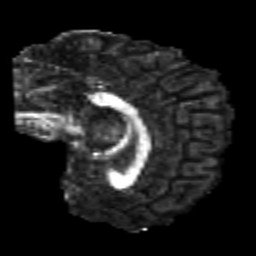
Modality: FA
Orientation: sagittal
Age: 24
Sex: male
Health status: healthy
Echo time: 0.074 s